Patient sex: M
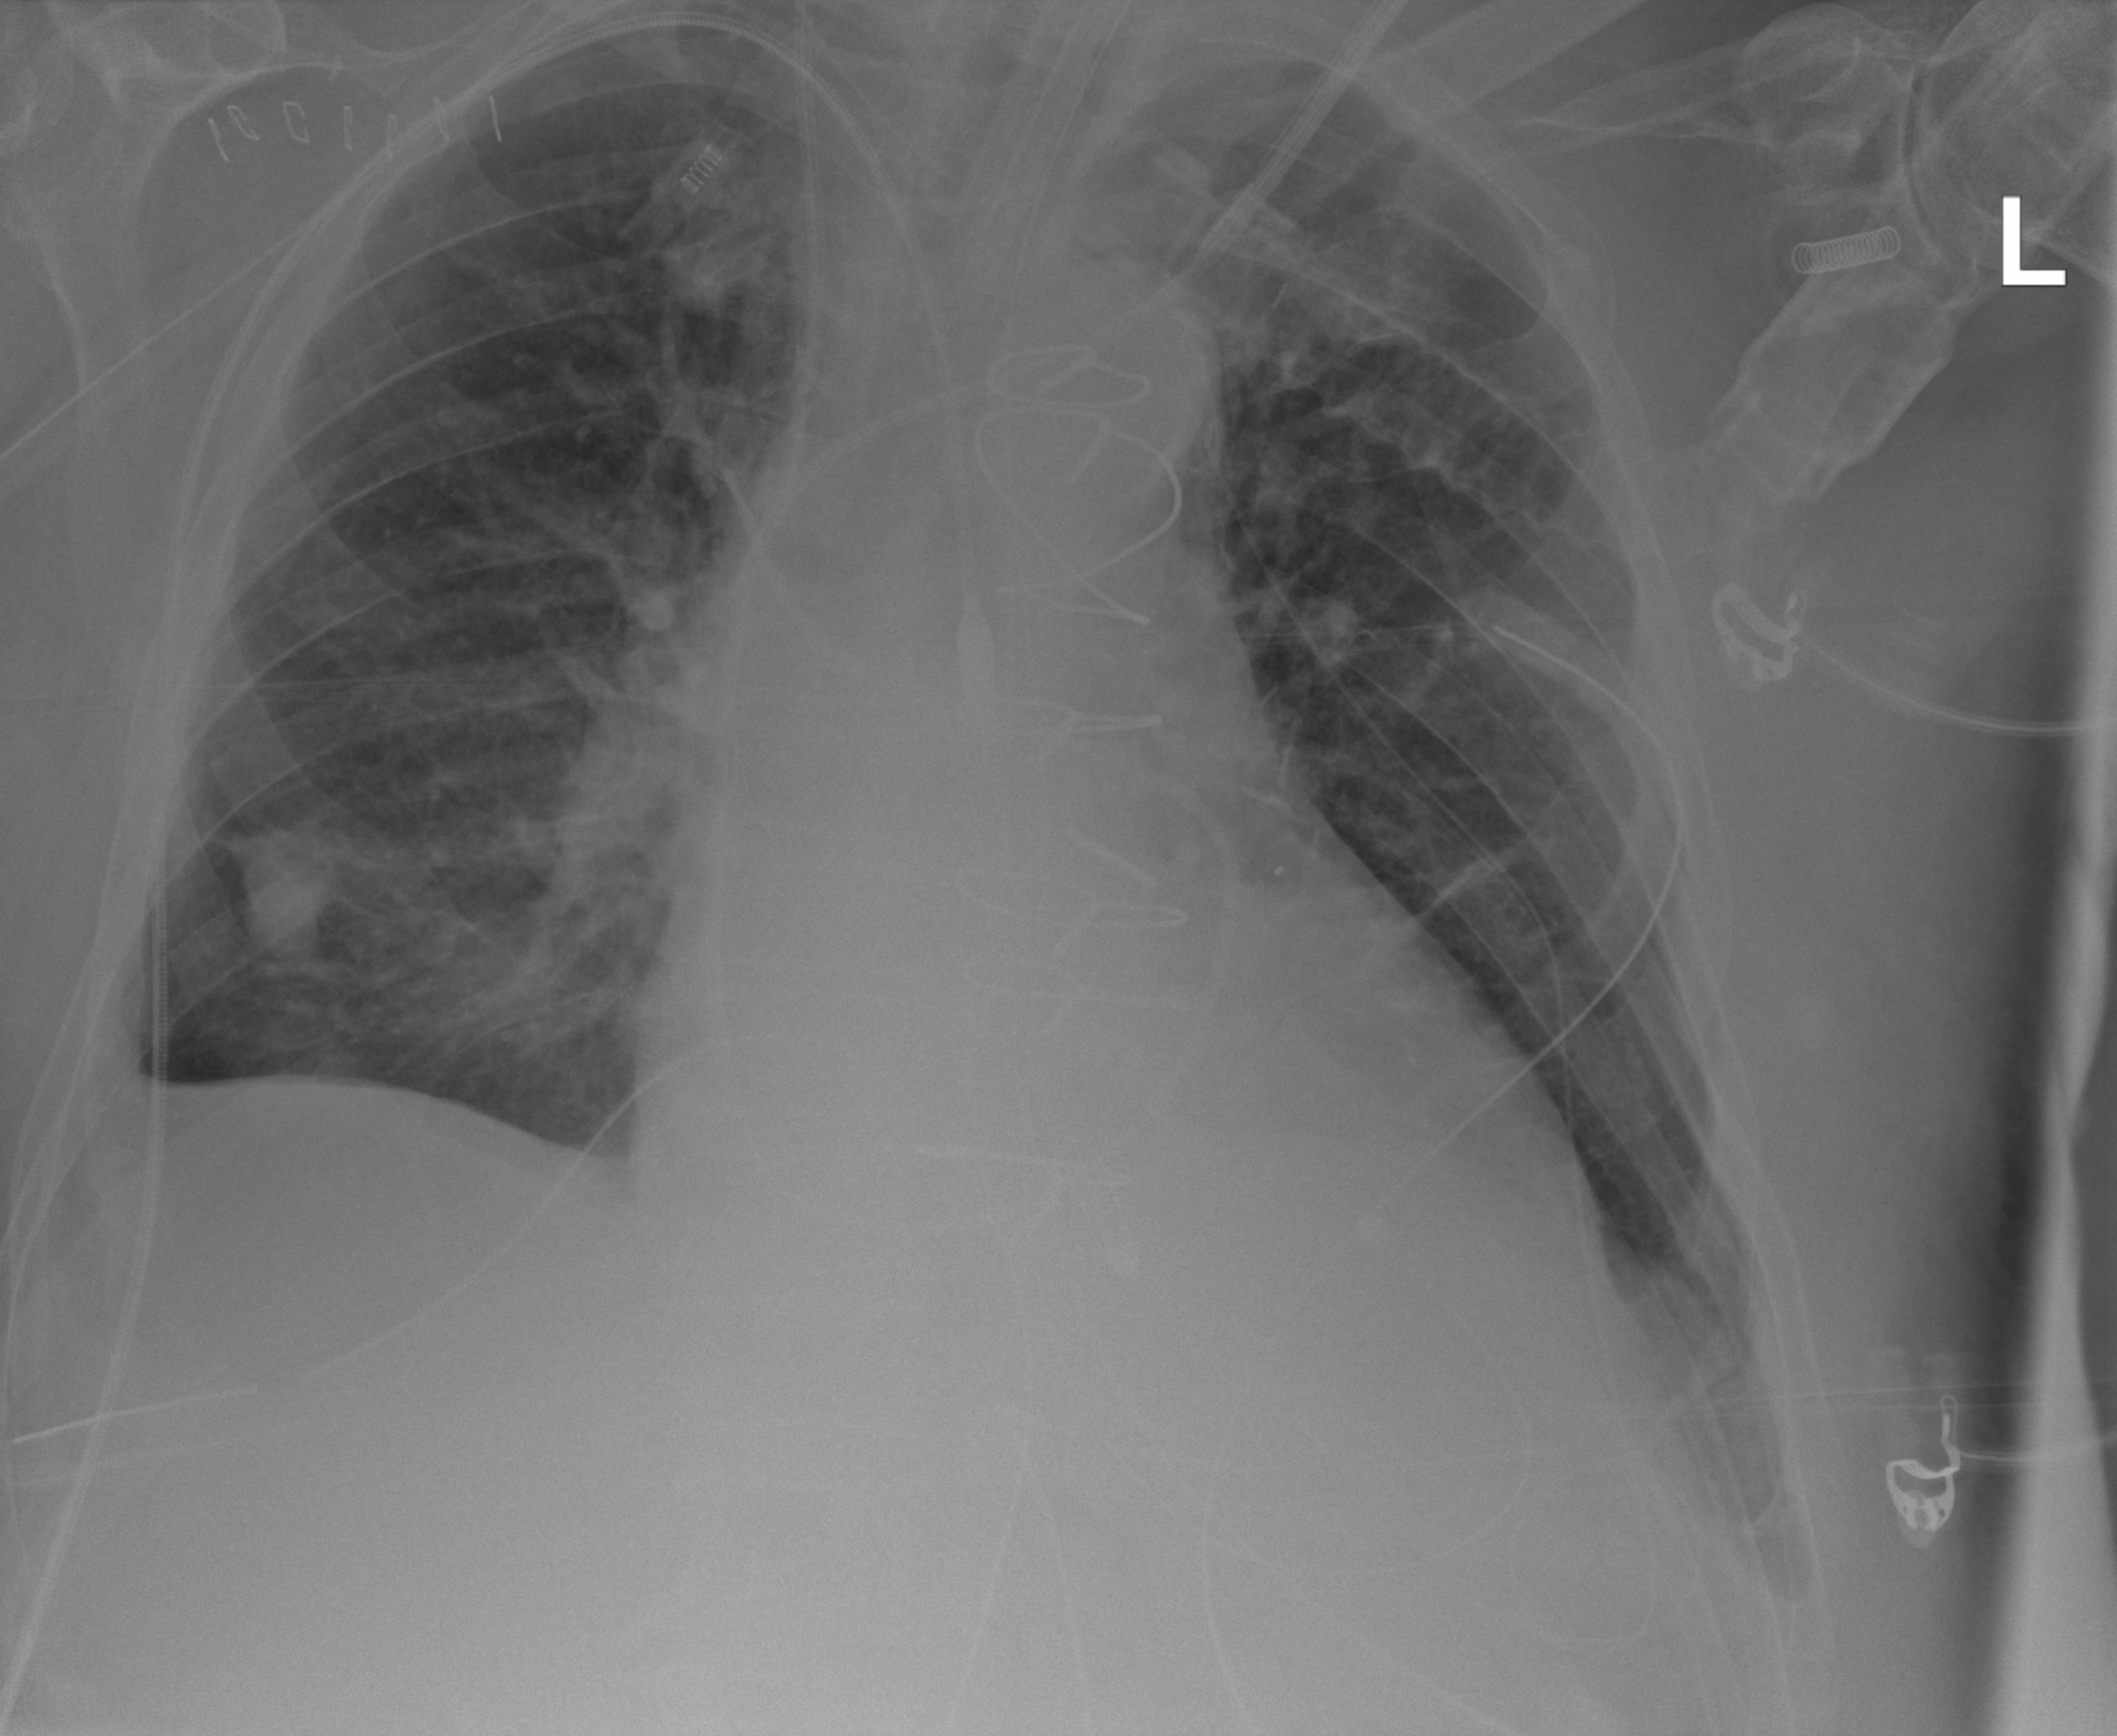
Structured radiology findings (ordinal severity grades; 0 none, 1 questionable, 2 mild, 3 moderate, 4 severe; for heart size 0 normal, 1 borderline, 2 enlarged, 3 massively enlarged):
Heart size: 2
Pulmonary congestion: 2
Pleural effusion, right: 2
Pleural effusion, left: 2
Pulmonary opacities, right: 2
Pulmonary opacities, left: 0
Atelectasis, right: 2
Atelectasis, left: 0